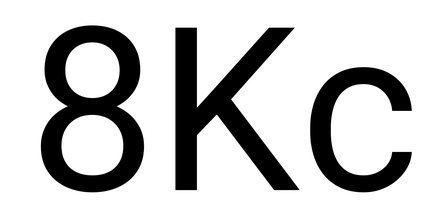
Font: Roboto_Regular